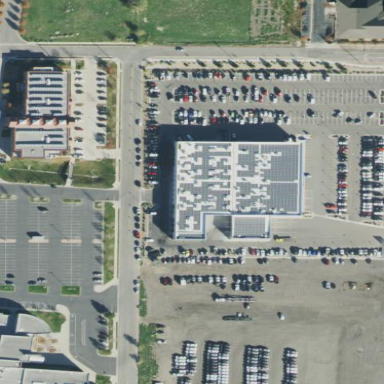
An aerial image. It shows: Retail building that houses car shop.